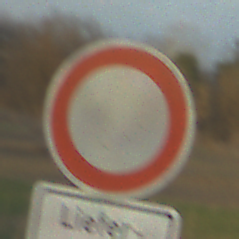
Verkehrszeichen: VerbotFahrzeugeAllerArt
Zusatzzeichen unten: BesondereFahrzeugeUndTransportgueter5
Umgebung: Outdoor, Nature
Tageszeit: SunriseSunset
Wetter: PartlyCloudy
Licht: Natural
Jahreszeit: NotSpecified
Kontrast: MediumContrast